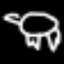
Label: frog